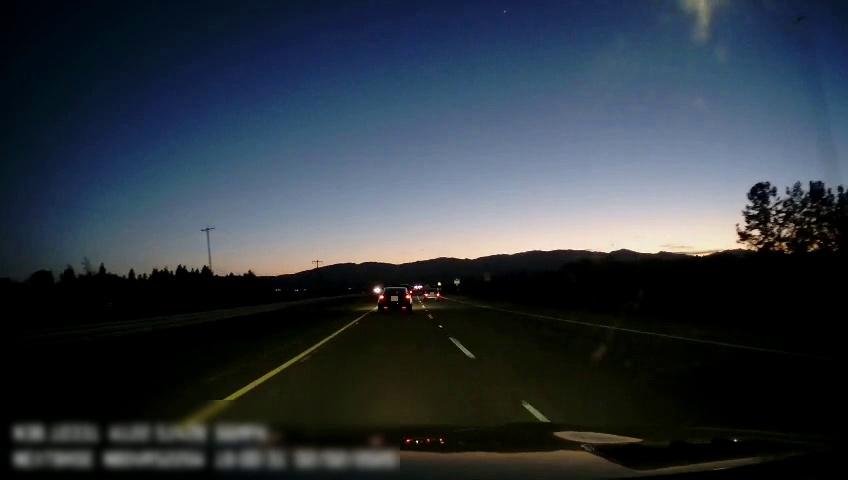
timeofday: Dusk/Dawn/Twilight
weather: Sunny
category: Drivable Space
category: Vehicles | Car
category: Vehicles | Car
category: Lanes | Current Lane
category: Lanes | Current Lane
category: Lanes | Alternate Lane